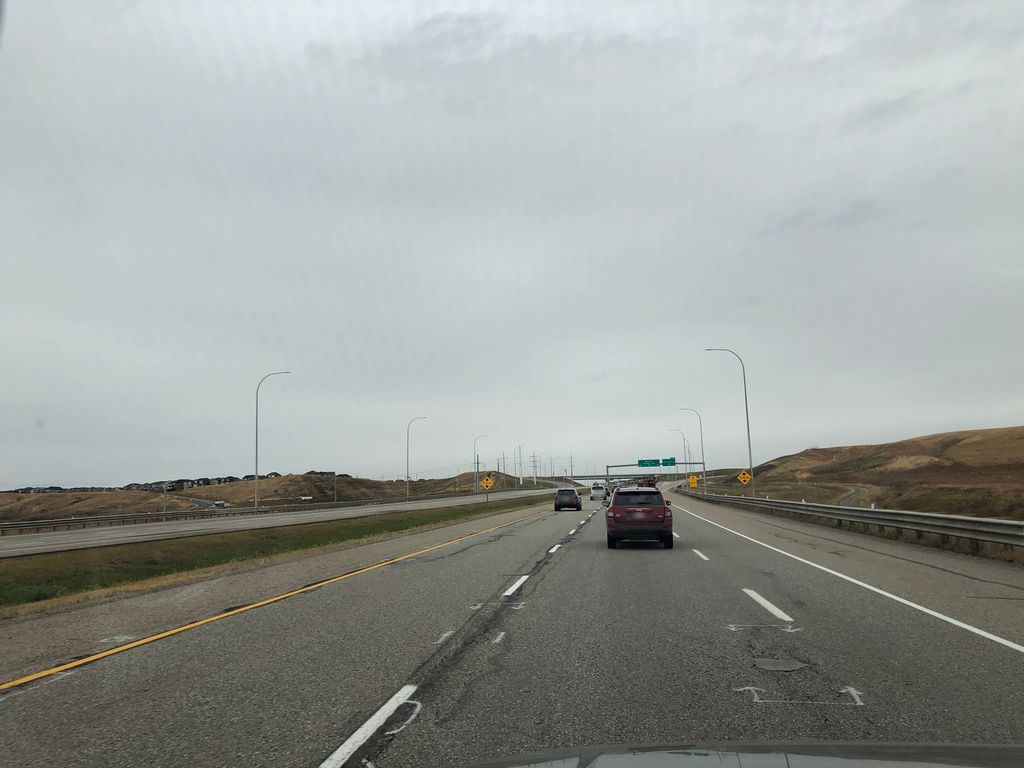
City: calgary